Question: I am working on a project in which I need to dynamically add 'TextView' and 'Spinner' as well through the program. I was able to add these two things dynamically from my program successfull.
Below is the XML layout I have used for that.
'''
<?xml version="1.0" encoding="utf-8"?>
<ScrollView xmlns:android="http://schemas.android.com/apk/res/android"
android:layout_width="fill_parent"
android:layout_height="fill_parent" >
<LinearLayout
xmlns:android="http://schemas.android.com/apk/res/android"
android:id="@+id/llayout"
android:layout_width="match_parent"
android:layout_height="match_parent"
android:orientation="vertical" >
<Button
android:id="@+id/button1"
android:layout_width="100px"
android:layout_height="wrap_content"
android:layout_gravity="center_vertical|center_horizontal|center"
android:gravity="center_vertical|center_horizontal"
android:text="Save" />
</LinearLayout>
</ScrollView>
Problem Statement:-
'''
So what I want is- All the 'TextView' and 'Spinner' should get shown firstly then in the last 'Button' should get shown.
But what is happening currently 'Save Button' gets shown at the Top and then all the other 'TextView and Spinner' gets shown.
How can I make sure, that Button comes at the bottom of screen.
Below is the screenshot from which you can figure out the problem. I want to show the Save button at the bottom of screen.

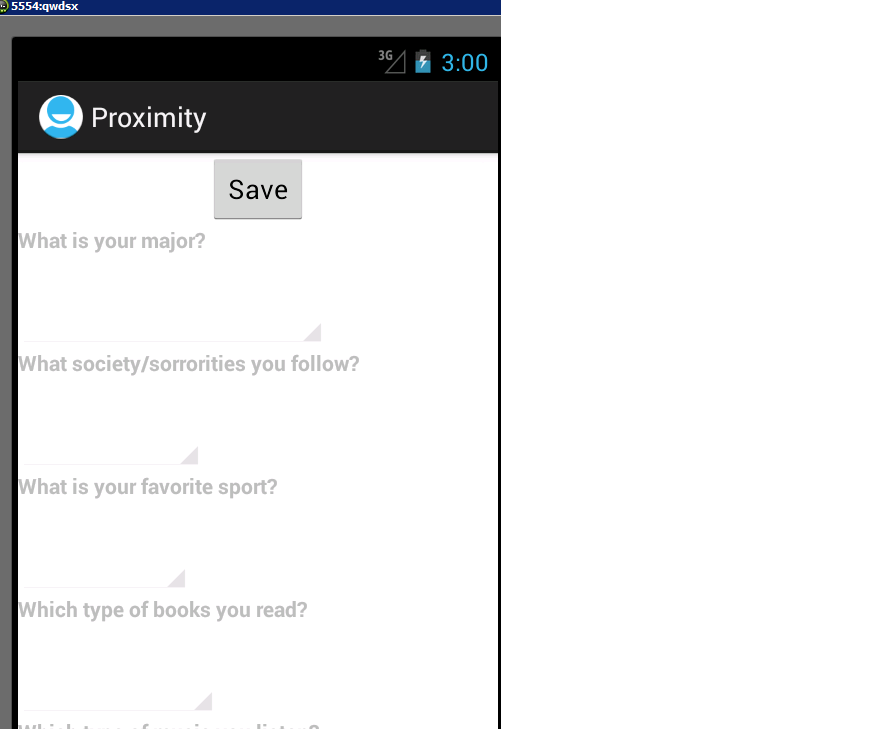
Answer: Or you can create a button like this in the code and added to your layout after adding all the spinners and textviews like below, you will have to remove the declaration of the button from your xml:
'''
Button button = new Button(this) ///this is a context object
button.setWidth(100);
button.setText("Save");
layout.addView(button);
'''
You can dynamically create the layout and add the button to that layout and then add this layout to the Super layout
Or what you can do is Declare a new xml file in the res/layout/savebutton_layout.xml
'''
<?xml version="1.0" encoding="utf-8"?>
<LinearLayout xmlns:android="http://schemas.android.com/apk/res/android"
android:layout_width="fill_parent"
android:layout_height="fill_parent"
android:orientation="horizontal"
android:id="@+id/lLayoutBT"
>
<Button
android:id="@+id/saveBT"
android:layout_width="wrap_content"
android:layout_height="wrap_content"
android:layout_gravity="center"
android:text="@string/save" />
</LinearLayout>
'''
Now in your code you will have to find this layout containing the button and then add this layout to your main layout (just like you were adding your button)
For example
'''
LinearLayout buttonLayout =(LinearLayout) view.findViewById(R.id.lLayoutBT);
views.add(buttonLayout);
'''